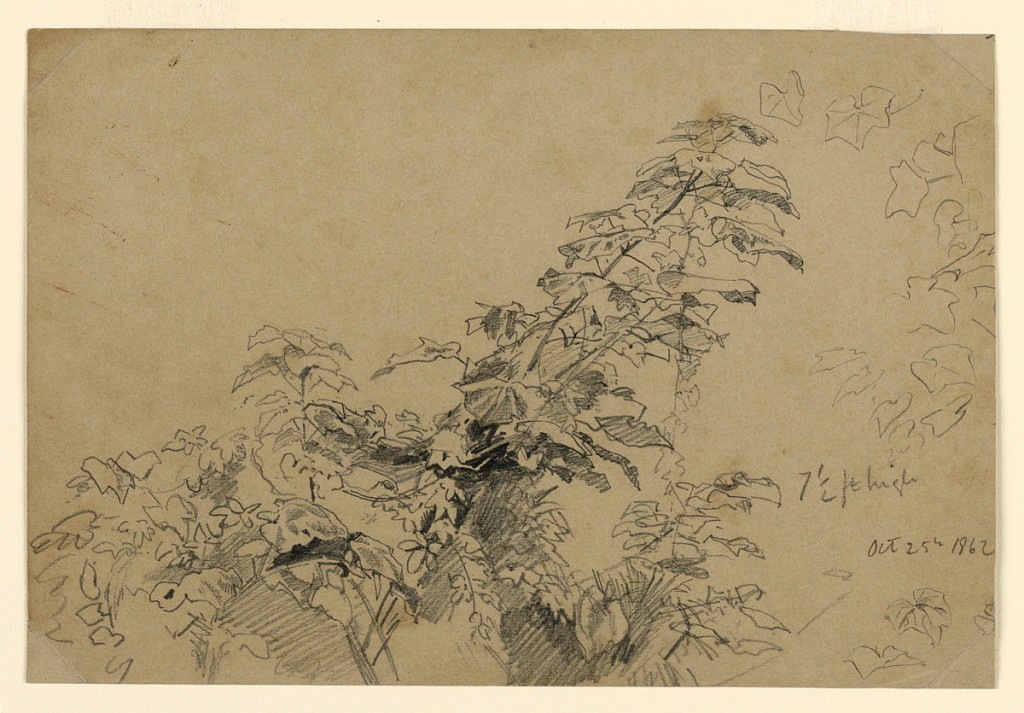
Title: Study of foliage
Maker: William Trost Richards, American, 1833–1905
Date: October 25, 1862
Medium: Graphite on paper
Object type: Drawing
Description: Sketch of a tree with foliage.